Interaction volume radius: 10 \u00c5
Interaction volume height: 10 \u00c5
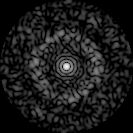
Disorder parameter: 0.8229